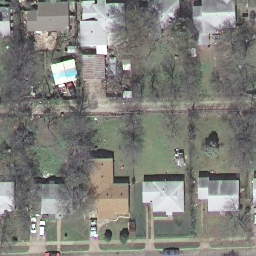
Label: residential